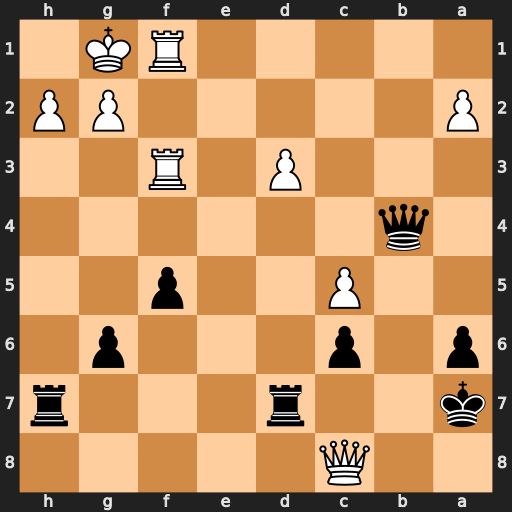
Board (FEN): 2Q5/k2r3r/p1p3p1/2P2p2/1q6/3P1R2/P5PP/5RK1
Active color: b
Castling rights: -
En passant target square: -
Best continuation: Qxc5+ Kh1 Qd6 h3 Rd8 Qxd8 Qxd8